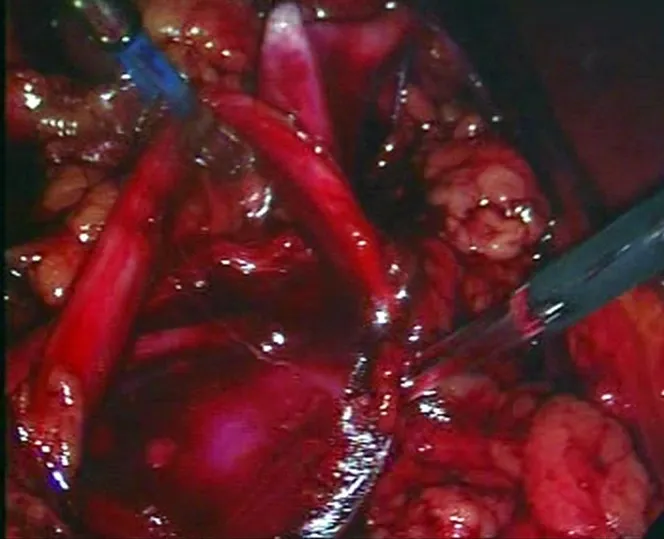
Transection at the ureteropelvic junction.
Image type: medical_photograph (other_medical_photograph)